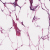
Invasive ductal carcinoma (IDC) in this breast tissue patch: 0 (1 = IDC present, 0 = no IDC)